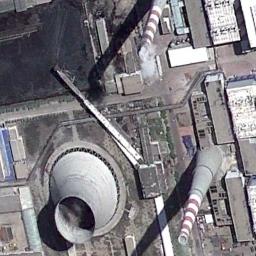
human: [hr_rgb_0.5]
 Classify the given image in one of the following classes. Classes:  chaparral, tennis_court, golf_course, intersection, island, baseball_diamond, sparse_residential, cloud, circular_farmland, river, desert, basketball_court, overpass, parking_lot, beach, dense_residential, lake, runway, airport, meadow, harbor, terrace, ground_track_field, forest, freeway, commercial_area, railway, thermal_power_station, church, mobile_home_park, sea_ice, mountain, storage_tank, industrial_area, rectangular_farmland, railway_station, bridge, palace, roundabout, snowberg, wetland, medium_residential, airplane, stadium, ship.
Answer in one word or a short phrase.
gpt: thermal_power_station